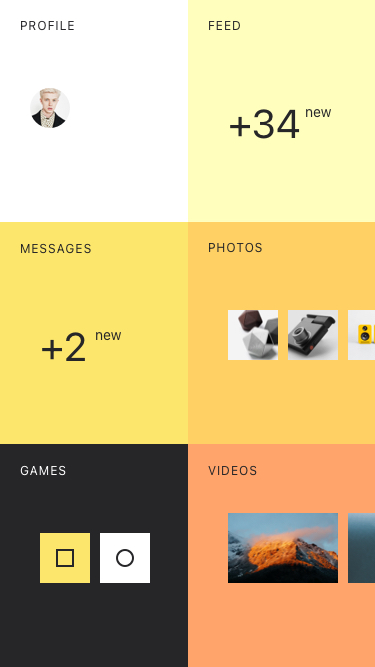
Text in this UI design:
+2
new
messages
profile
photos
videos
games
feed
+34
new